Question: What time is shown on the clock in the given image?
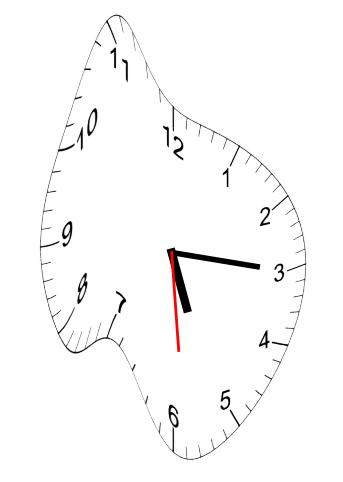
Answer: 05:15:29